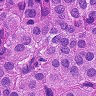
Metastatic tissue present: yes